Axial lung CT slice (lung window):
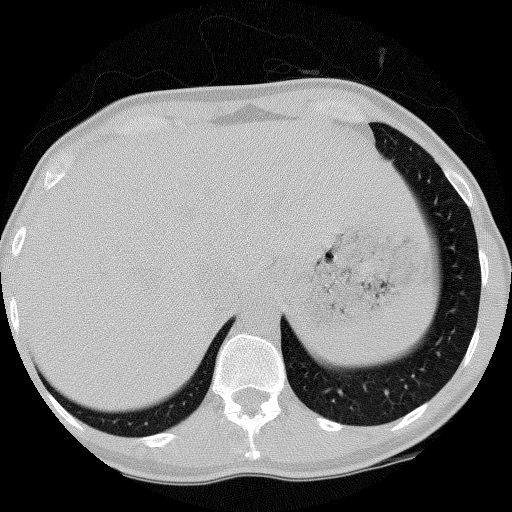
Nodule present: no